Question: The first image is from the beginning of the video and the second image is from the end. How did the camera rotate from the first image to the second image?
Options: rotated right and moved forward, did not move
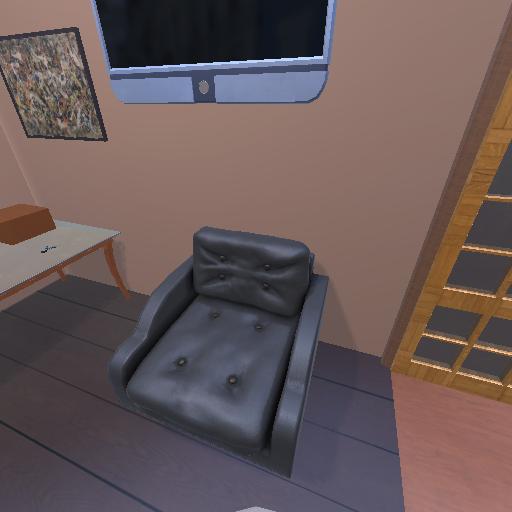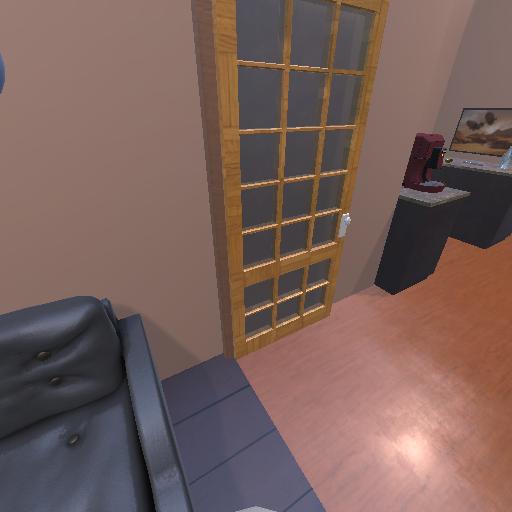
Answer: rotated right and moved forward